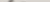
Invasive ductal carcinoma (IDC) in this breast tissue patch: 0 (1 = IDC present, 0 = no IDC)